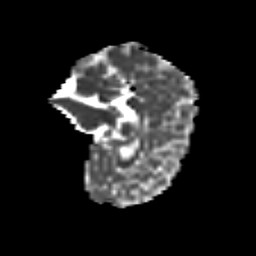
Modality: MD
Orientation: sagittal
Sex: female
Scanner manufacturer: siemens
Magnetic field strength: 3 T
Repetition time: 5 s
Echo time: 0.071 s